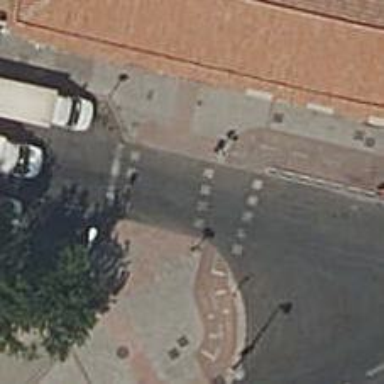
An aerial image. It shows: Asphalt footway with uncontrolled crossing. The crossing has markings.